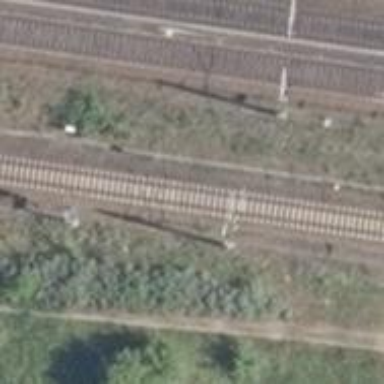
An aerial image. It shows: Railway with electrified contact lines.